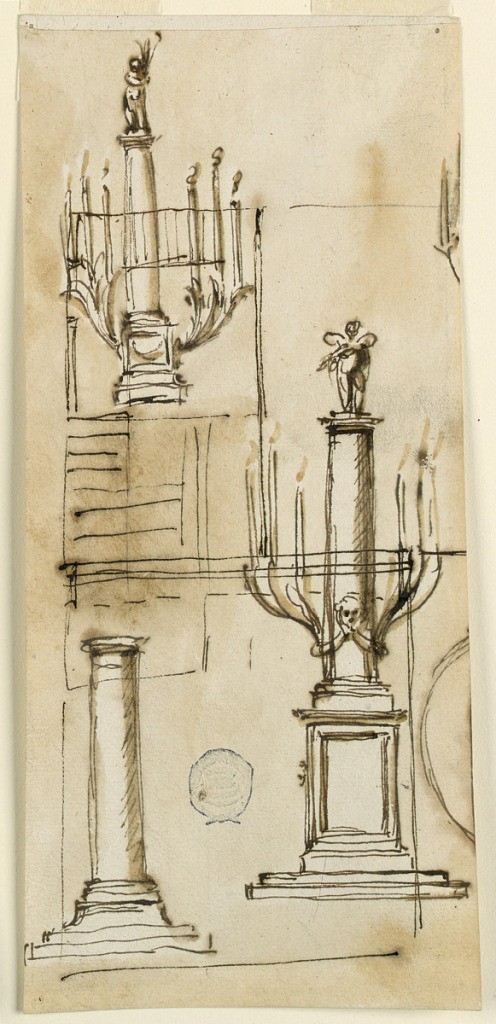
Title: Candlesticks
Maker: Giuseppe Barberi, Italian, 1746–1809
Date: late 18th century
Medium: Pen and brown ink, brush and brown wash on off-white laid paper, lined
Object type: Drawing
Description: At left, a monumental column with a putti at top. Two brackets with three branches with a candle each spring from the sides of the pedestal. A similar design at right and column below.